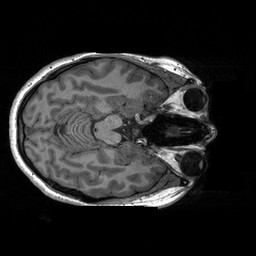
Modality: T1w
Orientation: axial
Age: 26
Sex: female
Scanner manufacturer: siemens
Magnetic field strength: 3 T
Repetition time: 2.3 s
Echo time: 0.00233 s